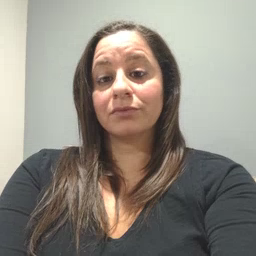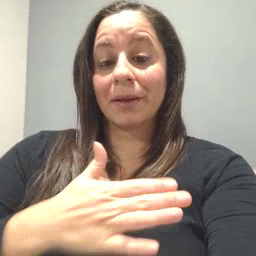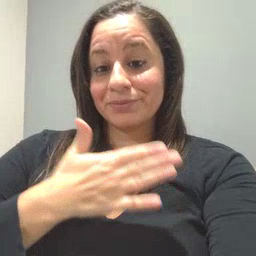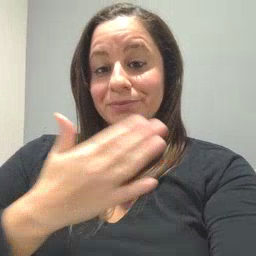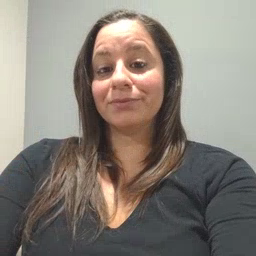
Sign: happy